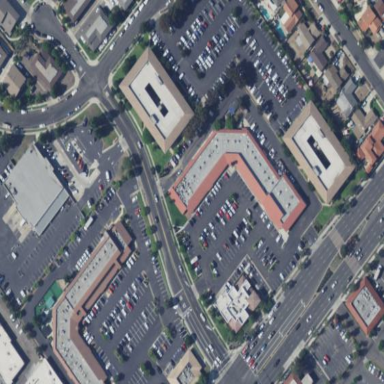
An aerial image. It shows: Retail building.